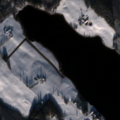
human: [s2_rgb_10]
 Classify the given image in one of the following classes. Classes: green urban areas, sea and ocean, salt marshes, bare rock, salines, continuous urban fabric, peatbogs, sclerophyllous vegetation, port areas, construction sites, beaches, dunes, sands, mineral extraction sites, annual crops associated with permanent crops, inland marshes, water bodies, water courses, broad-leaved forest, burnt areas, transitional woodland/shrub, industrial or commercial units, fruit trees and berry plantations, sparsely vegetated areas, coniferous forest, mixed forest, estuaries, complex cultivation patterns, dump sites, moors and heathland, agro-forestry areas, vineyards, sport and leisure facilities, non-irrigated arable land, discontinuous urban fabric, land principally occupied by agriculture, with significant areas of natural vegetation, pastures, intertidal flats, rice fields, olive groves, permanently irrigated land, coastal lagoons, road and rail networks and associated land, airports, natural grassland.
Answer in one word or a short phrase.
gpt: non-irrigated arable land, land principally occupied by agriculture, with significant areas of natural vegetation, broad-leaved forest, mixed forest, water bodies